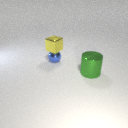
small yellow metal cube above small blue metal sphere